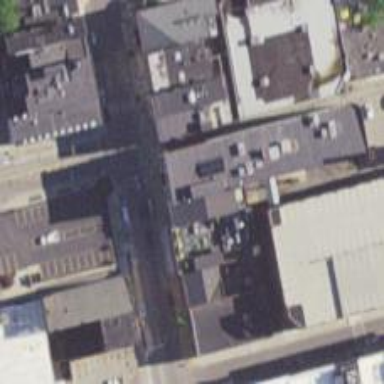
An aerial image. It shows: Alleyway designated as service road.